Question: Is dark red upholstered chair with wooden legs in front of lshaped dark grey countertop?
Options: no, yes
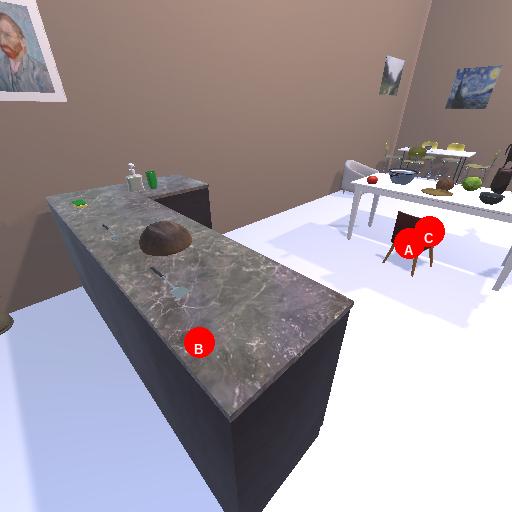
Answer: no